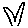
Label: tree